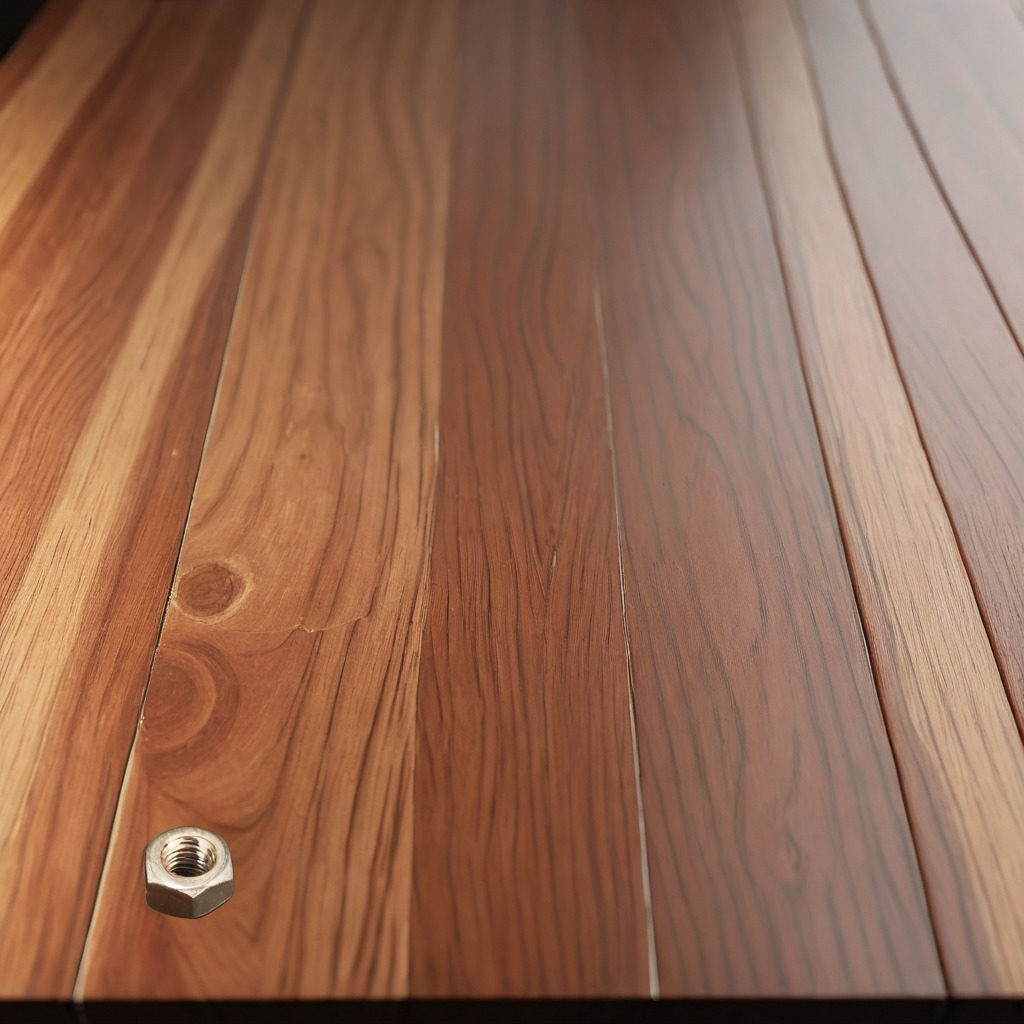
A metal nut is lying on the wooden table in a carpentry studio.